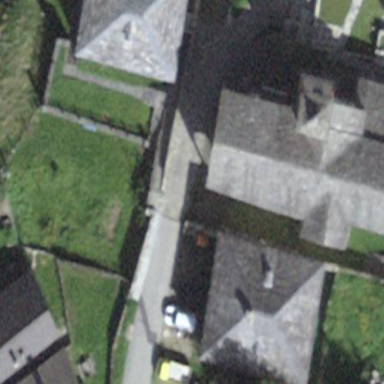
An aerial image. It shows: Church which is place of worship.